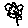
Label: flower